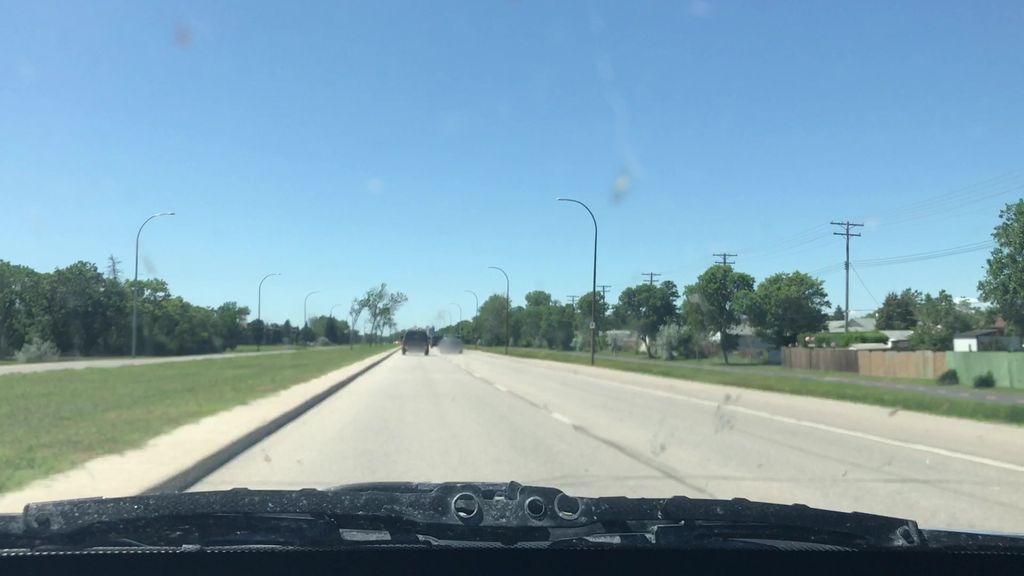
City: winnipeg